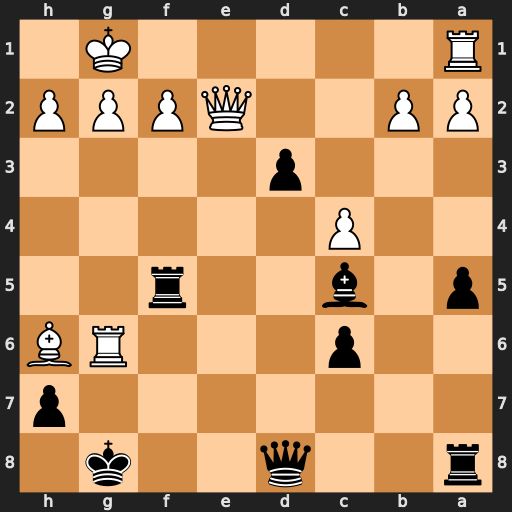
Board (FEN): r2q2k1/7p/2p3RB/p1b2r2/2P5/3p4/PP2QPPP/R5K1
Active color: b
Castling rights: -
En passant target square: -
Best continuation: hxg6 Qe6+ Kh7